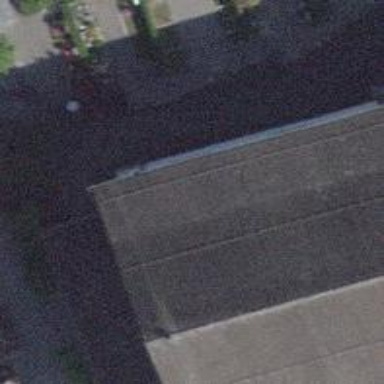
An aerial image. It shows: Building with ridged roof.